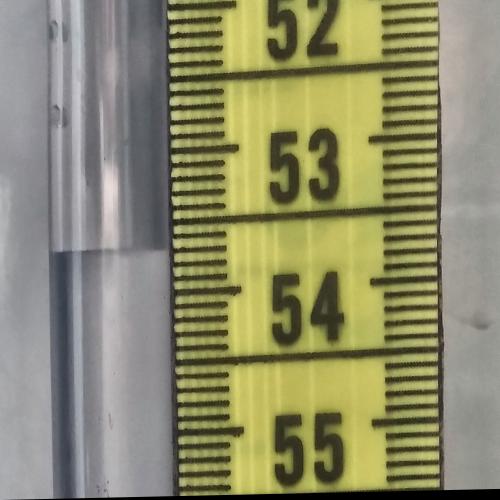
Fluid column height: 53.7 cm